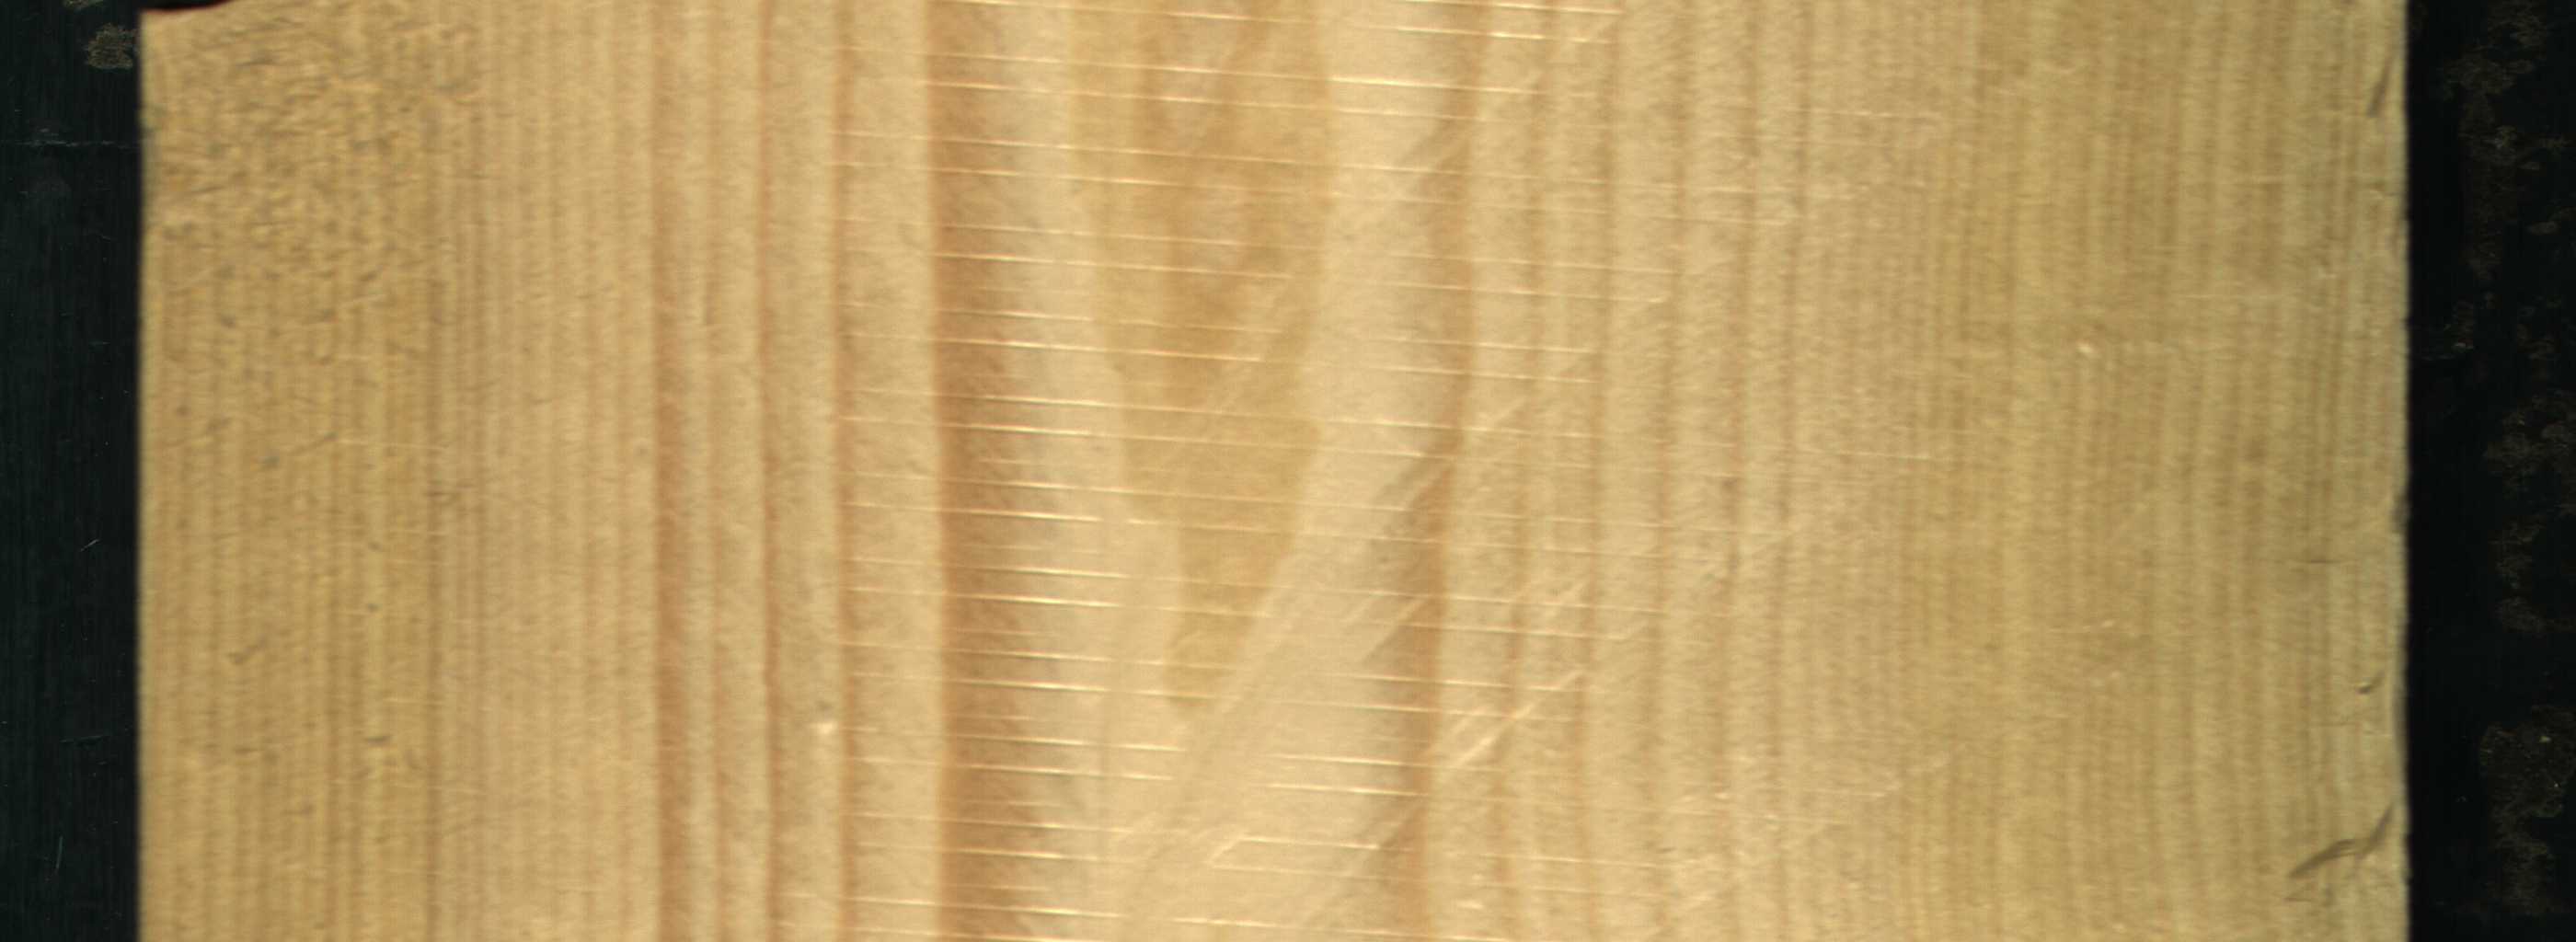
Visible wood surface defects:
Dead_Knot